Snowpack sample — Buffalo Mountain, Silverthorne, Colorado, USA (1/25/25, 10:11 AM MST)
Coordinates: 39.6222, -106.1139
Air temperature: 22 °F
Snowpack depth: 110 cm
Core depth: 30 cm
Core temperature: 42.8 °F
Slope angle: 12°, slope face: 102°
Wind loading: high
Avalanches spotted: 0
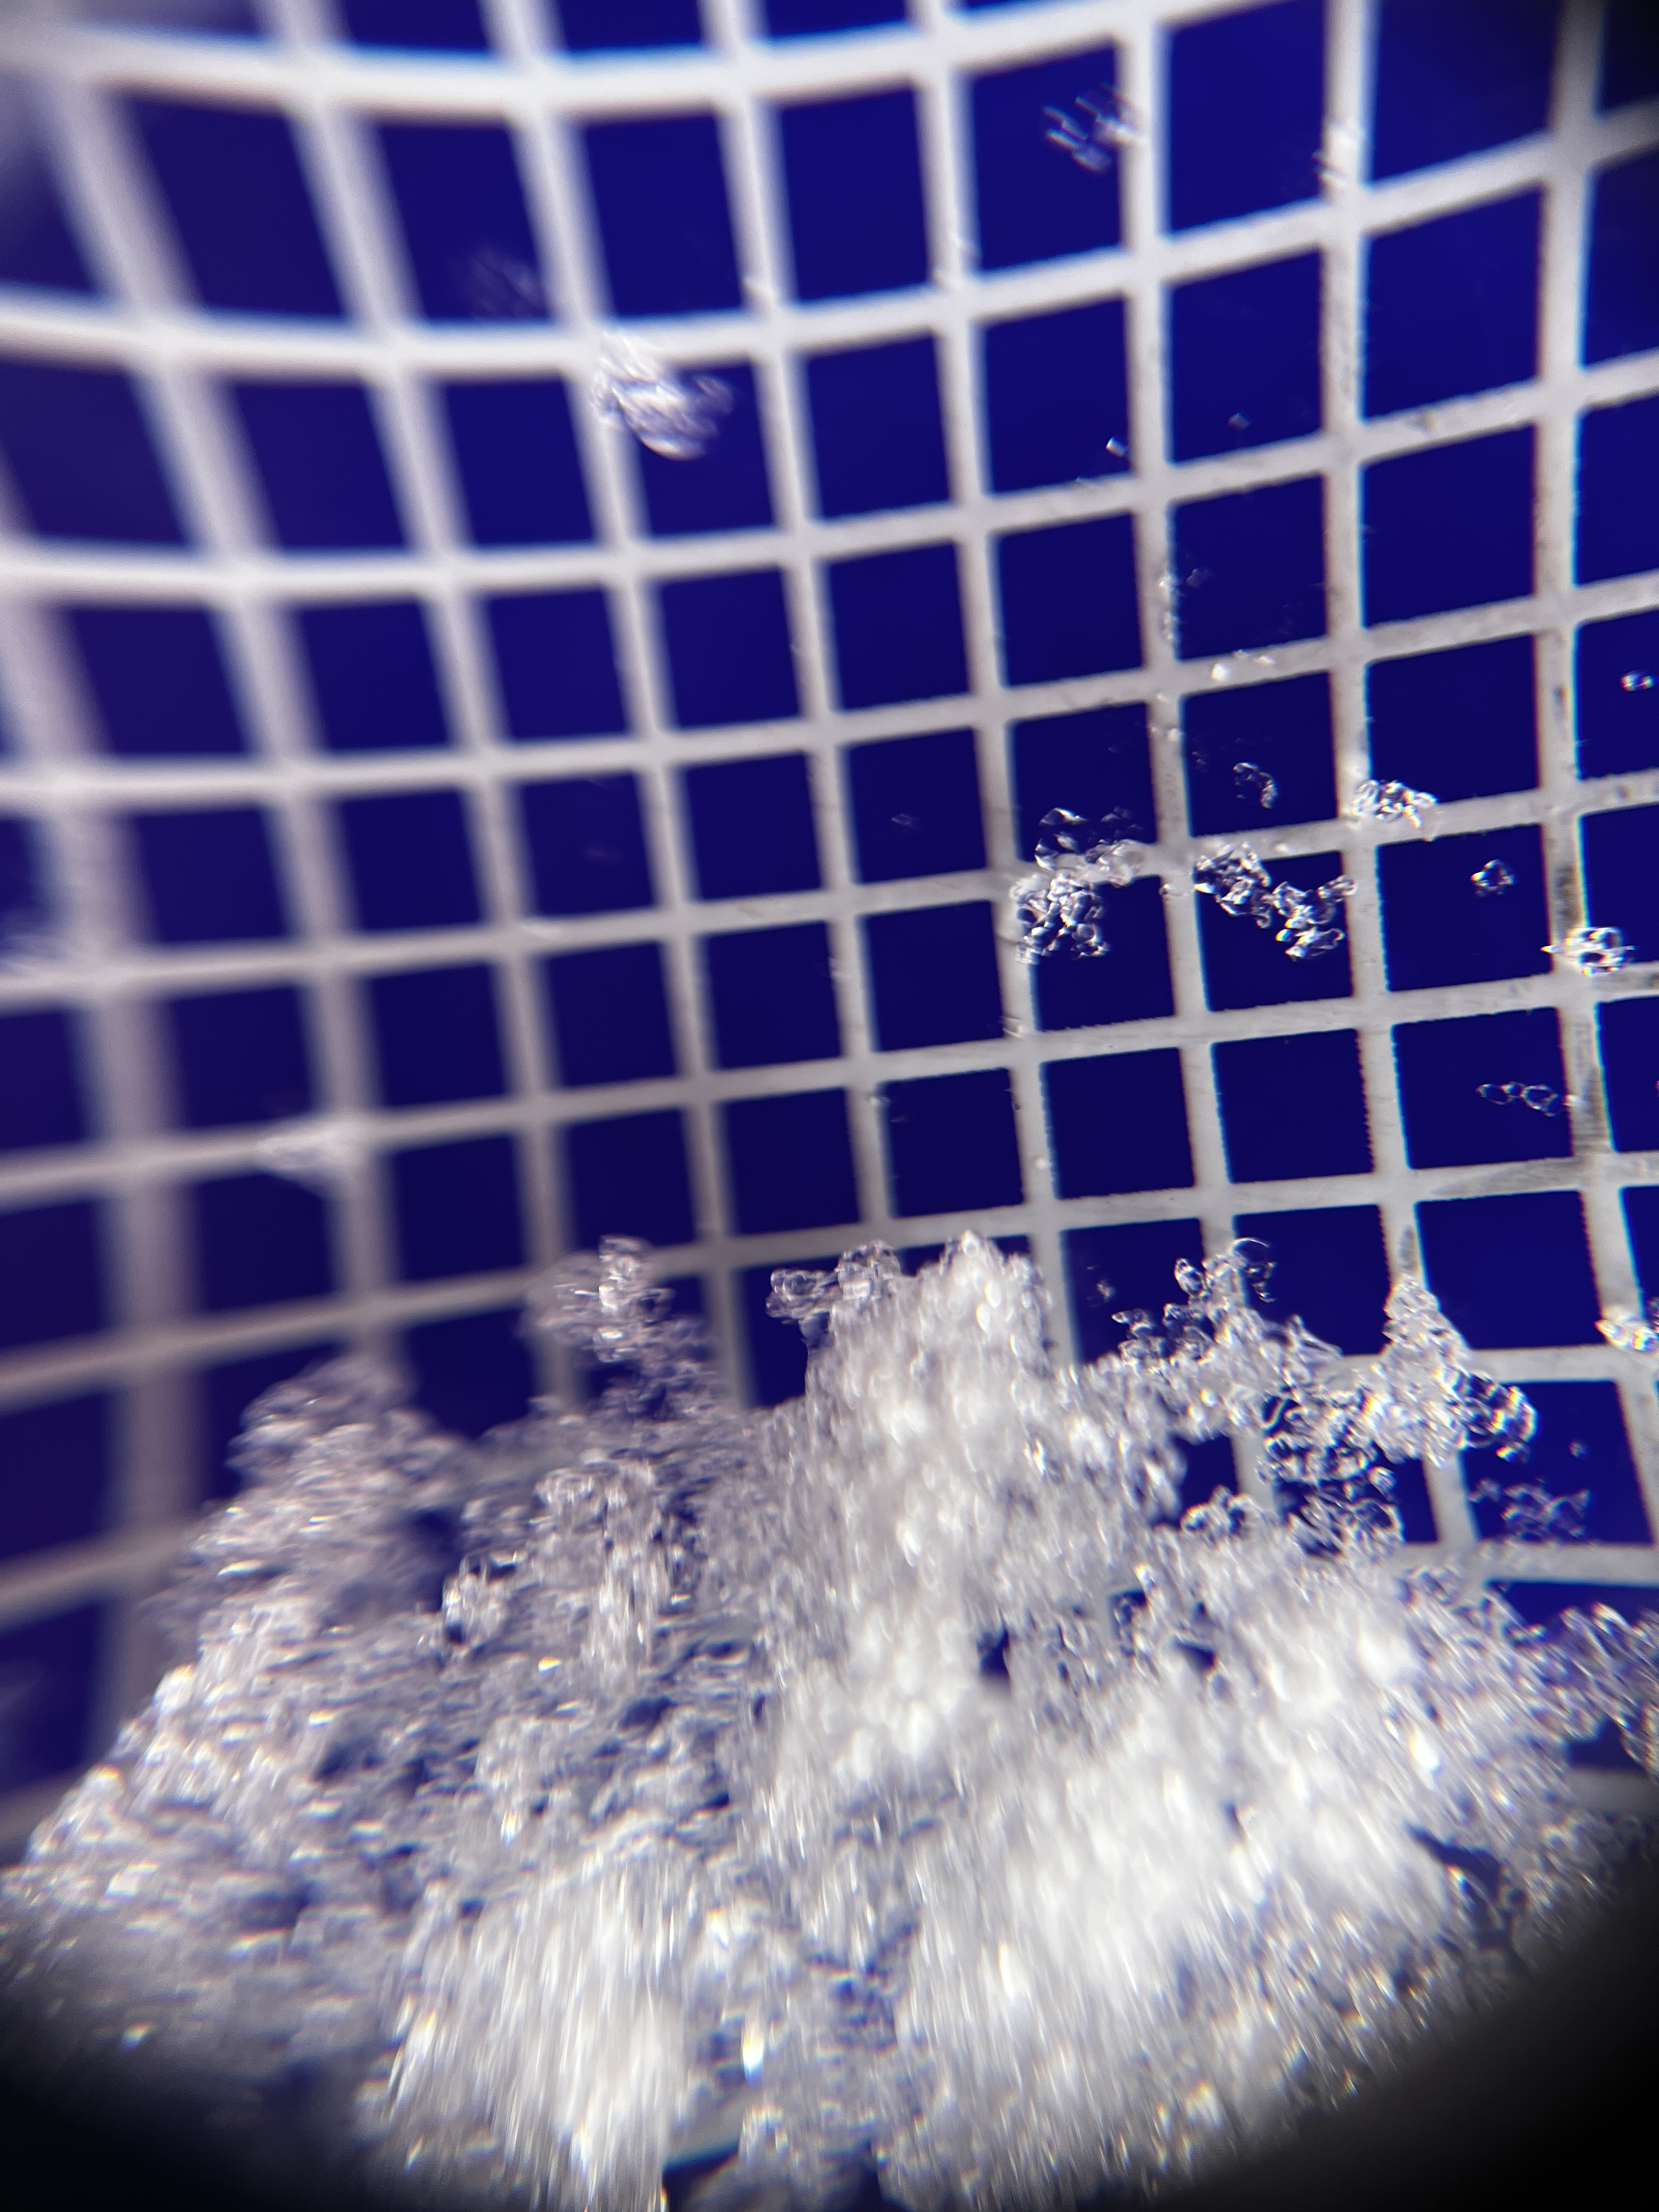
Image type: magnified_profile
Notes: No avalanches nearby, collected on the outskirts of a fire break 15 meters from the treeline, on way to Buffalo and Red Mountain